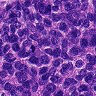
Metastatic tissue present: yes